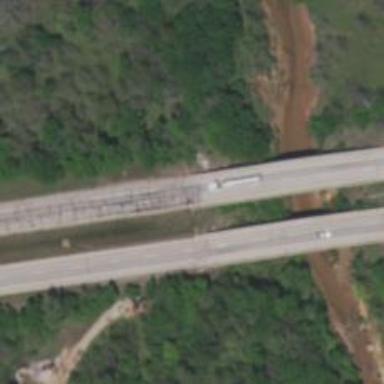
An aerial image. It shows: Bridge crossing over expressway trunk road.